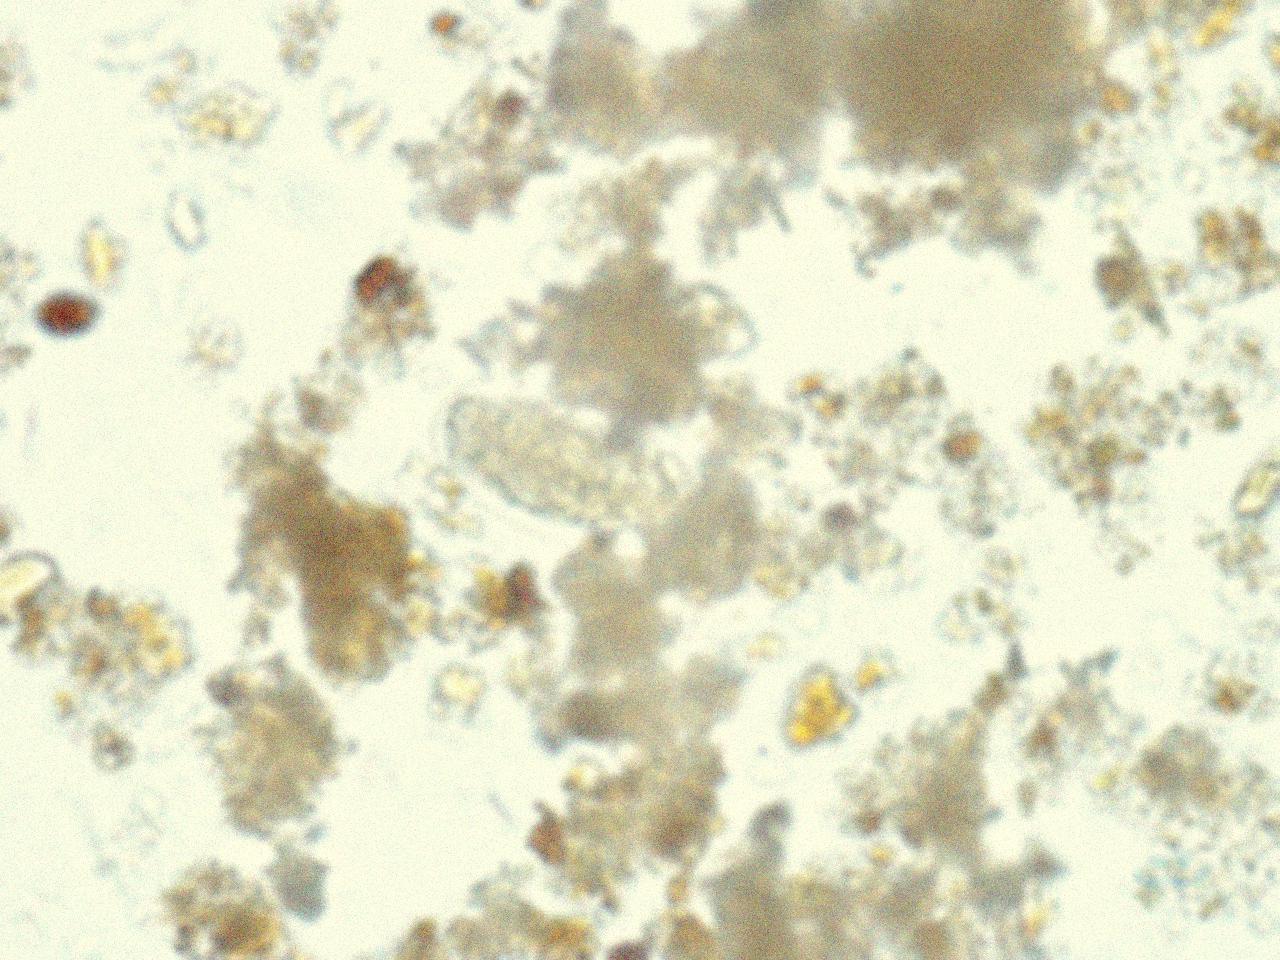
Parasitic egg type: Hookworm egg